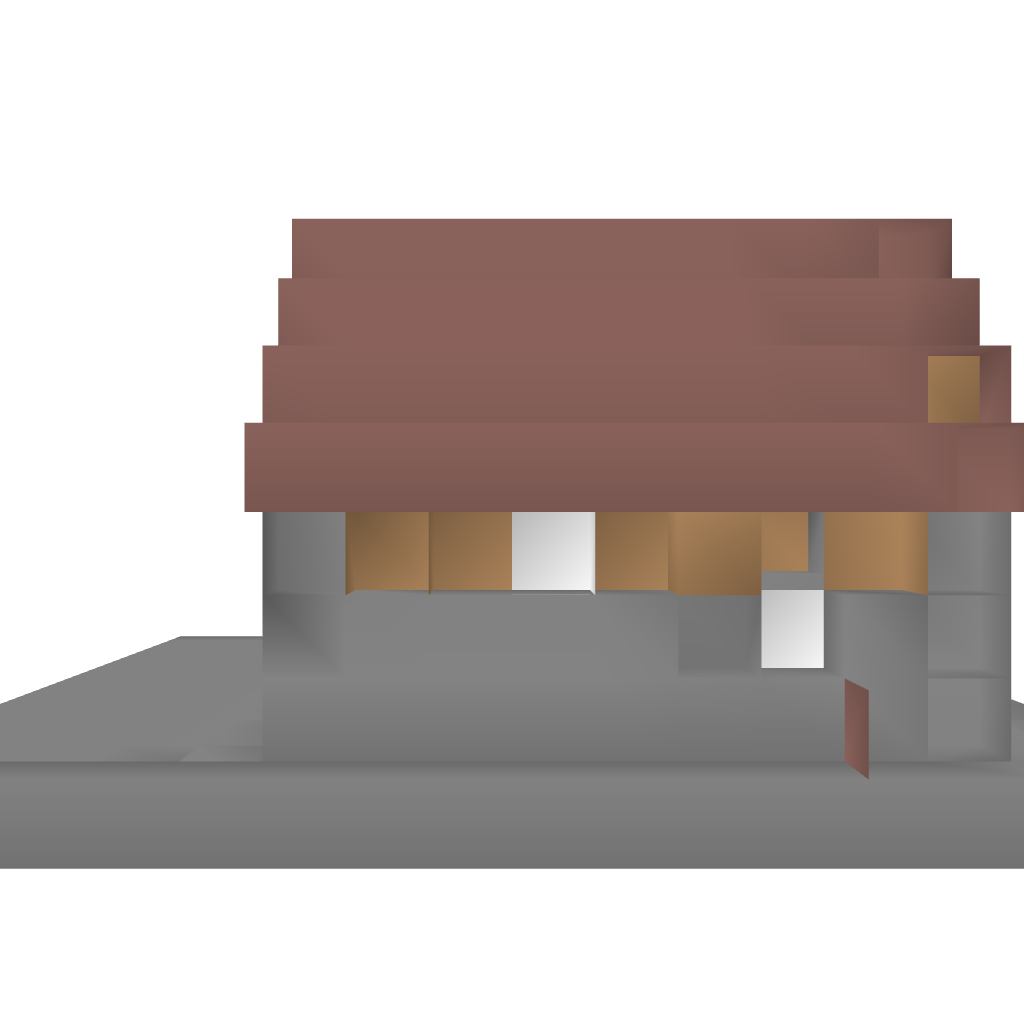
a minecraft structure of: Blocks Ahoy Hotel good quality